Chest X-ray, AP view. Patient: 71 years old, sex F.
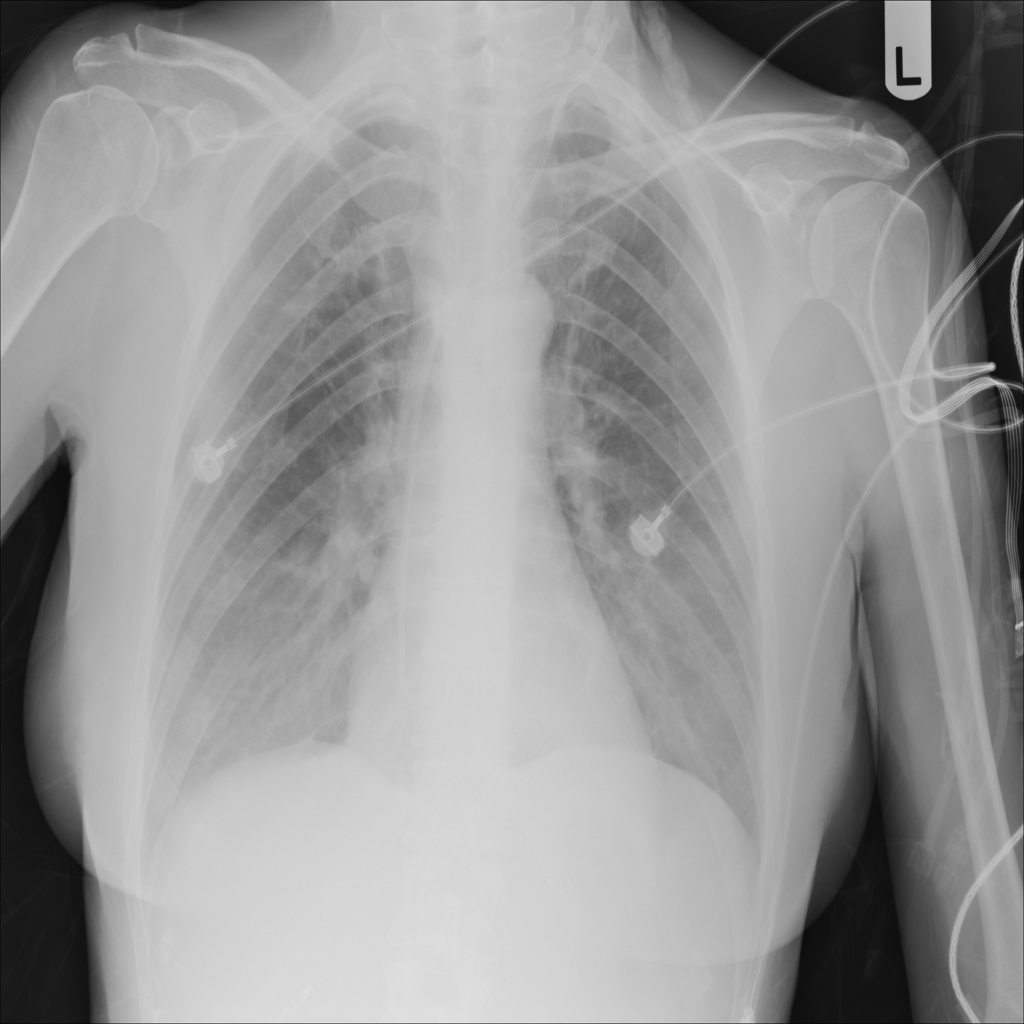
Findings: No Finding